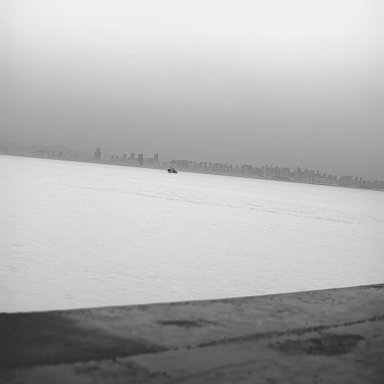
There is a bulk_carrier in the infrared image.